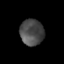
Tissue: prostate
Cell type: T cells
Senescence score: 0.259
Nuclear area (px): 606
Mean DAPI intensity: 74.817